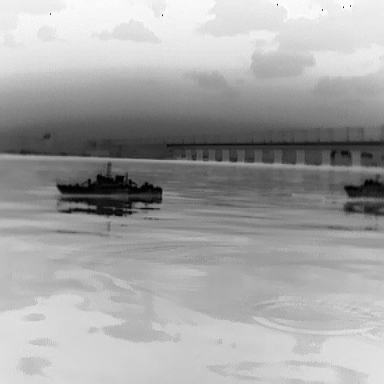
There are two warships in the infrared image.